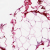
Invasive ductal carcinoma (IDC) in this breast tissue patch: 0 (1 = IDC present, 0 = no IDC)